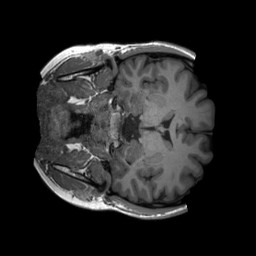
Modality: T1w
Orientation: coronal
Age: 21
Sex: female
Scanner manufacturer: siemens
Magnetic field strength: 3 T
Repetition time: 2.3 s
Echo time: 0.00232 s